Question: I am using . I have included 'Microsoft.VisualBasic' in my project reference.
I am getting the following error while executing the project.
> Compilation Error Description: An error occurred during the
compilation of a resource required to service this request. Please
review the following specific error details and modify your source
code appropriately.Compiler Error Message: CS0234: The type or namespace name 'FileIO'
does not exist in the namespace 'Microsoft.VisualBasic' (are you
missing an assembly reference?)
Source Error:
'''
int lineNumber = 0;
int flag = 1;
using (Microsoft.VisualBasic.FileIO.TextFieldParser parser = new Microsoft.VisualBasic.FileIO.TextFieldParser(file))
{
parser.CommentTokens = new string[] { "#" };
'''
I had tried adding the reference again and again but it doesn't seems to be working.
I even tried the answers from following question in Stack Overflow but nothing helped
<URL>

Please help me
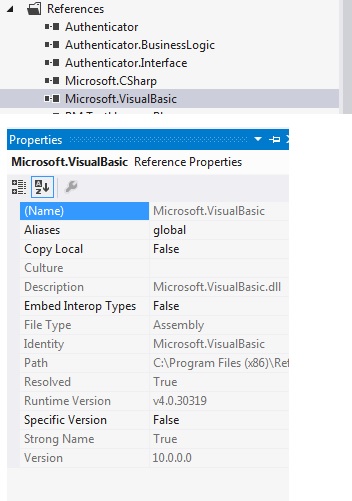
Answer: I got this problem solved now
I have copied Microsoft.VisualBasic.dll file to the bin folder of my project and now it seems to be working fine.
You can change the Properties of the reference as follows

-> Right click the Microsoft.VisualBasic reference in solution explorer and change property value as '' .
This will do the trick